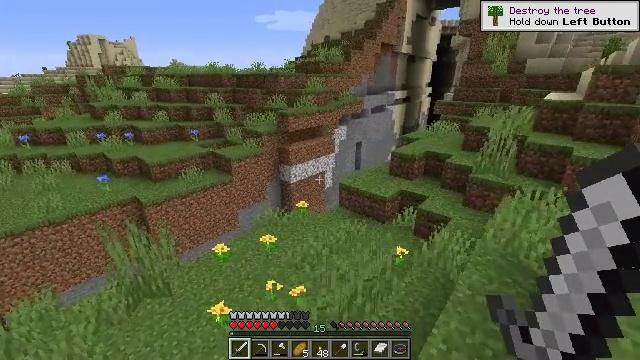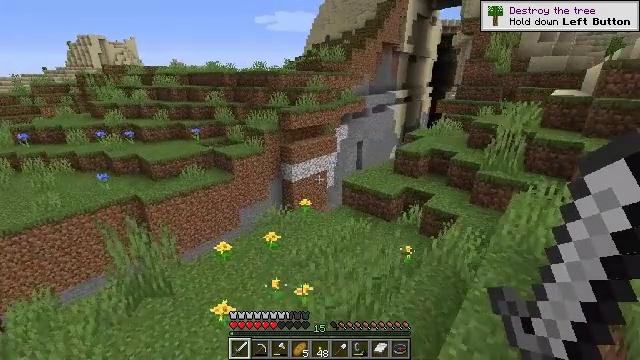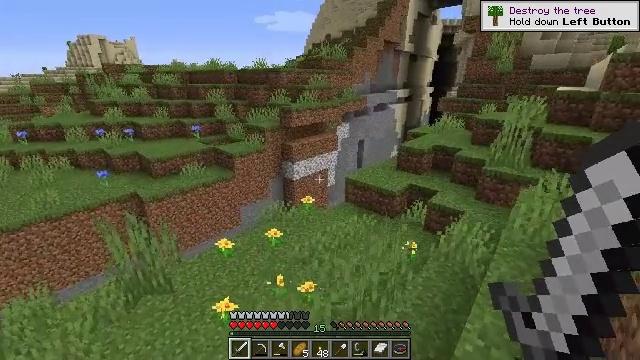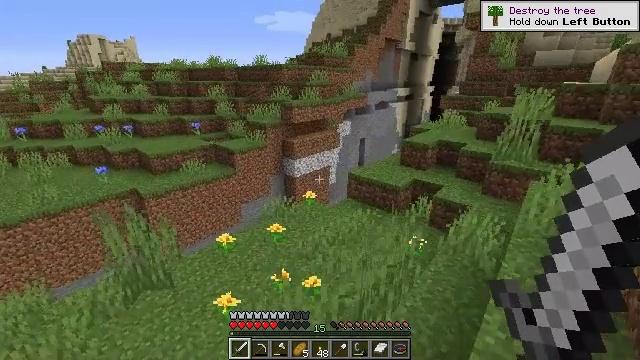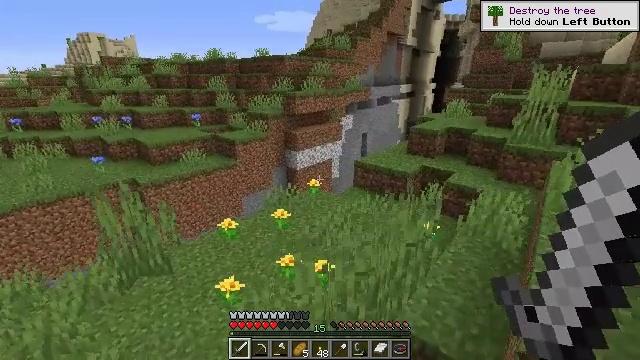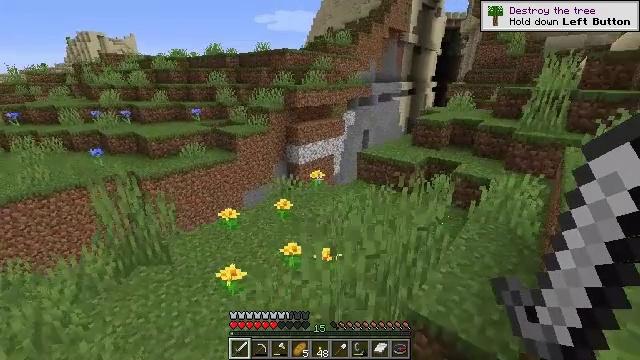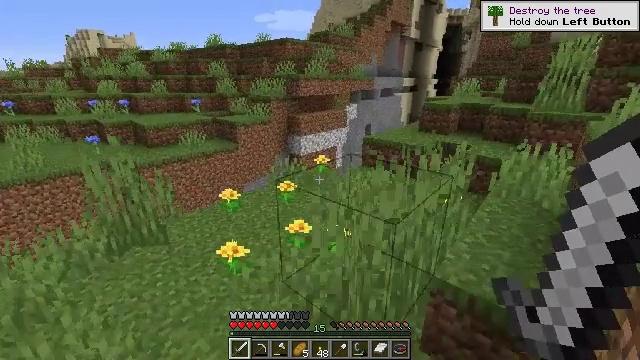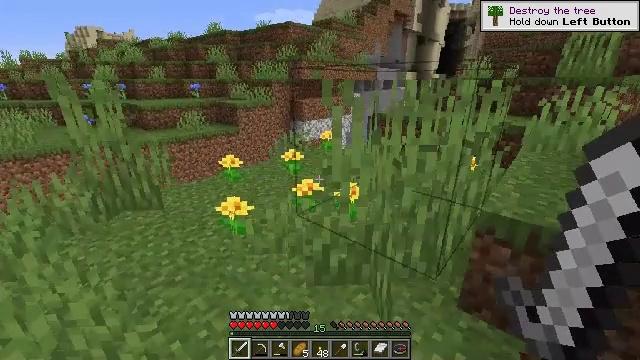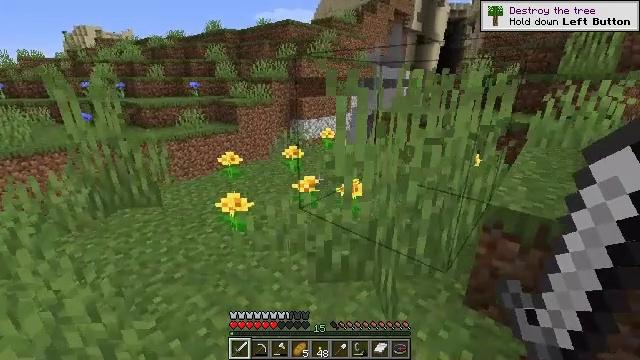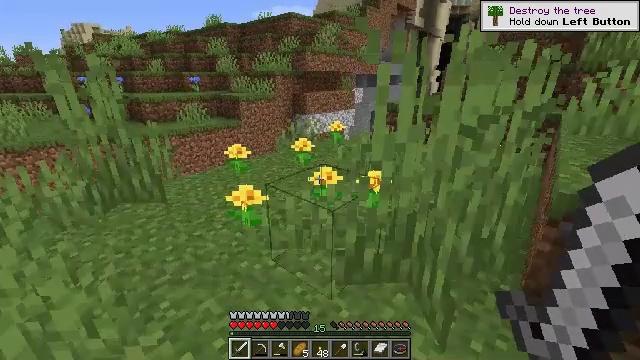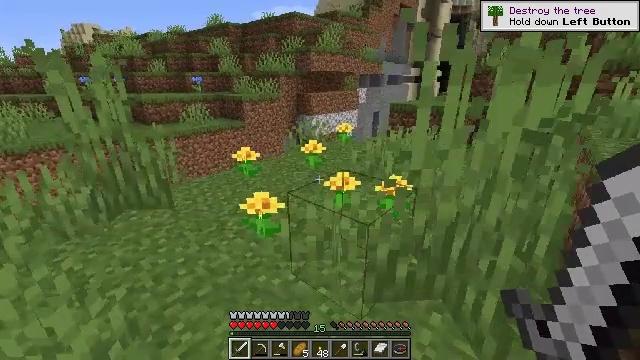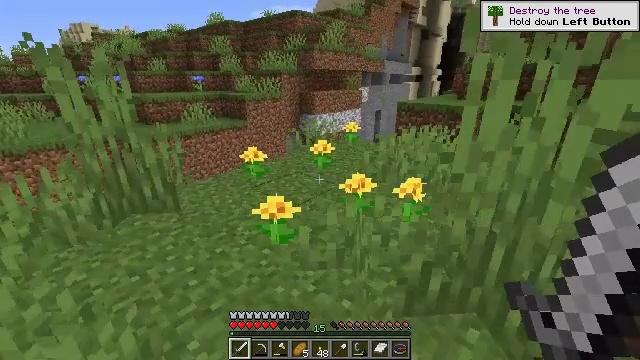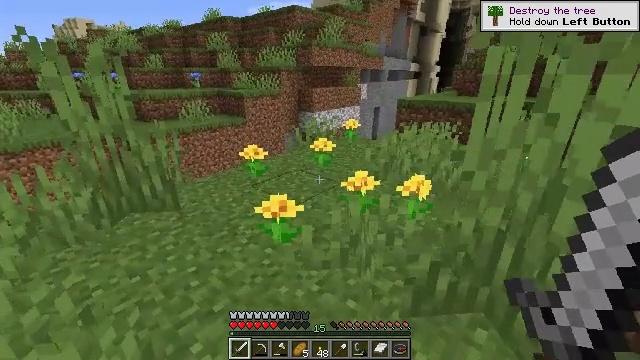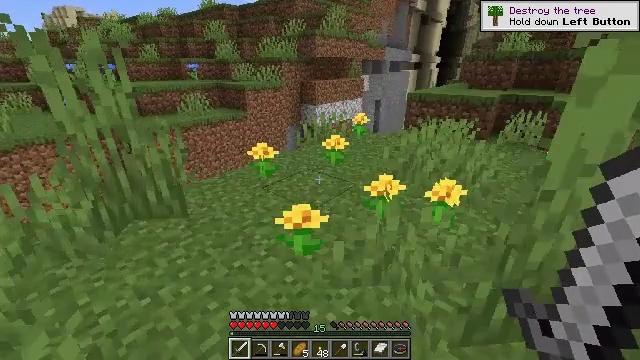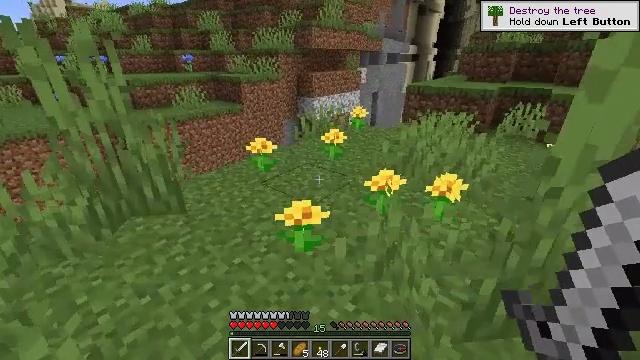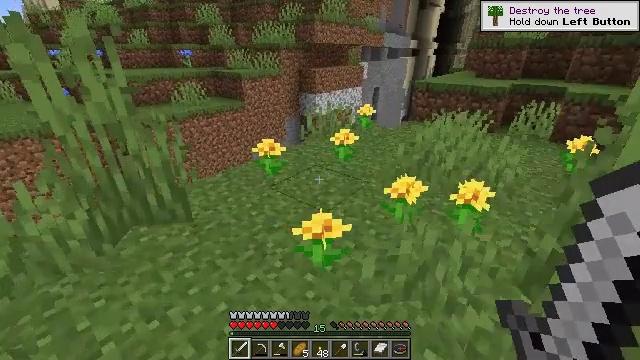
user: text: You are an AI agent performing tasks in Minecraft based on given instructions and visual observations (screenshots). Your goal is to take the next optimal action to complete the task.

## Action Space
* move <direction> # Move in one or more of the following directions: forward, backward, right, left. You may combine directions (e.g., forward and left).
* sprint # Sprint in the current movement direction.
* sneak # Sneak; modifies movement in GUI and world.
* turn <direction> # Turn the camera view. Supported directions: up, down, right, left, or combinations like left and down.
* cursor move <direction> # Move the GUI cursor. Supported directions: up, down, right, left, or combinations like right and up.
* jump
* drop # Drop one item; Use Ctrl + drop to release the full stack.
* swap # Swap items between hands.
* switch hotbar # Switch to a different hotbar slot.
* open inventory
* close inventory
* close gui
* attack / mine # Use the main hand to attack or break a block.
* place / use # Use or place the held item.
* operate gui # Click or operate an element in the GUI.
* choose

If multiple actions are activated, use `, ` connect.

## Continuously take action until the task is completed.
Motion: motion action
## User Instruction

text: Left click to mine the dead bush.
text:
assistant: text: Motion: move forward and move left
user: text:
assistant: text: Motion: move forward and move left
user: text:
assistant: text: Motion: move forward and move left
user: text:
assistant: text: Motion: move forward and move left
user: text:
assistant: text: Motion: move forward and move left
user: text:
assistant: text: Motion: move forward and move left
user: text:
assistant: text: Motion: move forward and move left
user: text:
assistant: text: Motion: move forward and move left
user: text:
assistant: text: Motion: move forward and move left
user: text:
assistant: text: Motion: move forward and move left
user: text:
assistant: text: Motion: move forward and move left
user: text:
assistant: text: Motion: move forward and move left
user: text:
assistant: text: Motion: move forward and move left, turn down
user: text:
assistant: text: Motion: move forward and move left, turn down
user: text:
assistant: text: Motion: move forward and move left
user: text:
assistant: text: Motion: move forward and move left
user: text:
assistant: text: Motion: move forward and move left
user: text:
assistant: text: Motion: move forward
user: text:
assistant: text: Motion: move forward
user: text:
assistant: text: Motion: move forward
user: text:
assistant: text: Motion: move forward
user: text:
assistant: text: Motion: move forward
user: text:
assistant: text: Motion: move forward, turn right
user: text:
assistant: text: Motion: move forward, turn right and down
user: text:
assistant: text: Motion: no_op
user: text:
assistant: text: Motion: no_op
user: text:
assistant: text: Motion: no_op
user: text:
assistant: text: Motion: no_op
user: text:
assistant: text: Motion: move forward
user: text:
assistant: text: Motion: move forward